Question:
Here is what I am trying to do with this Restaurant Specials Table:
- - -
So far, I wrote these and trying to correct the syntax -
'''
SELECT SUM(col3)
FROM dbo.Specials
Where col1 = 205
SELECT Top(' ', Col3)
FROM dbo.Specials
Where col1 = 203
SELECT Col2(DATE, CCYYMMDD)
FROM dbo.Specials
WHERE Col1 = 201
'''
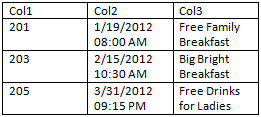
Answer: For total number of characters use <URL>
'''
SELECT DATALENGTH(col3)
FROM dbo.Specials
Where col1 = 205
'''
<URL> can give you the location of the first instance of a character in a string.
'''
SELECT CHARINDEX(' ', col3)
FROM dbo.Specials
Where col1 = 203
'''
To select the date as <URL>
'''
SELECT CONVERT(CHAR(8), Col2, 112)
FROM dbo.Specials
Where col1 = 201
'''